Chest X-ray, PA view. Patient: 56 years old, sex M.
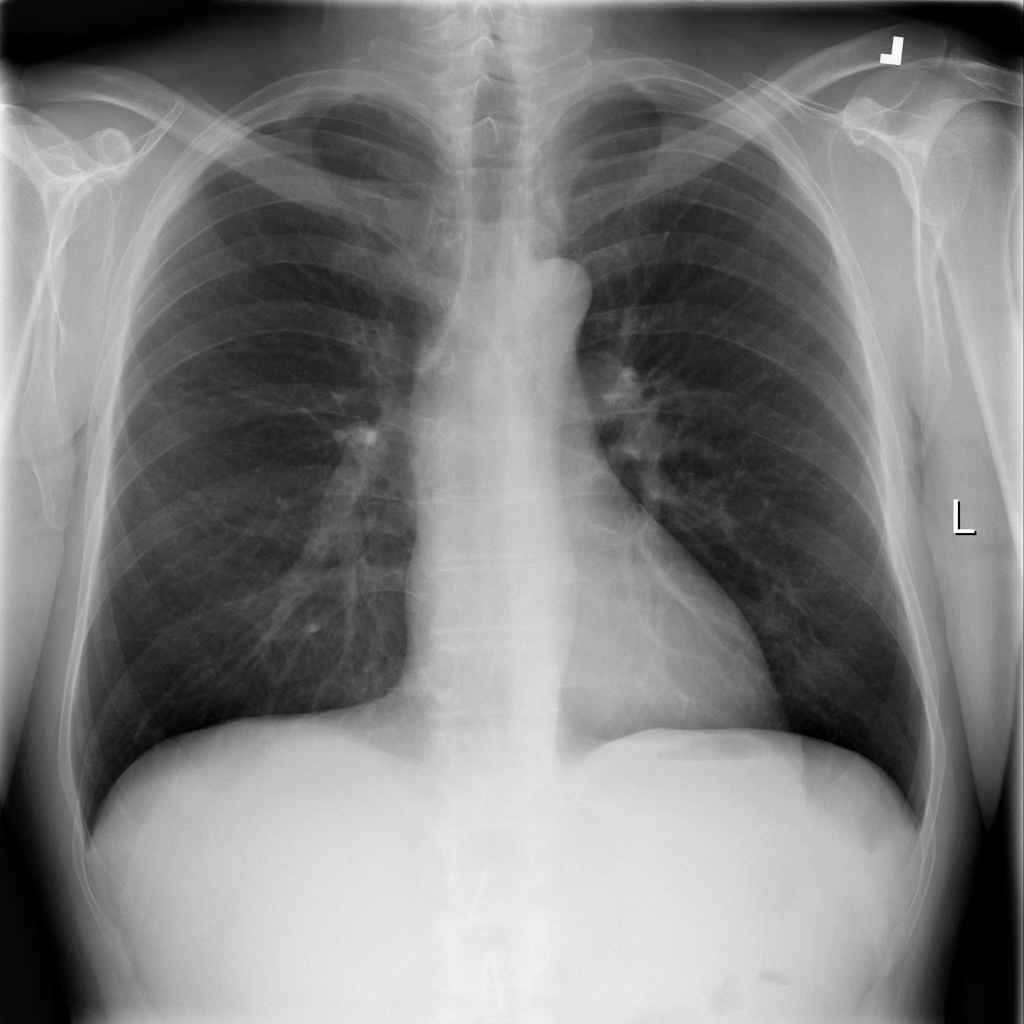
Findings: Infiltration